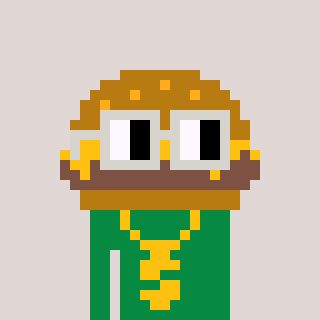
a pixel art character with square light gray glasses, a burger-shaped head and a green-colored body on a warm background